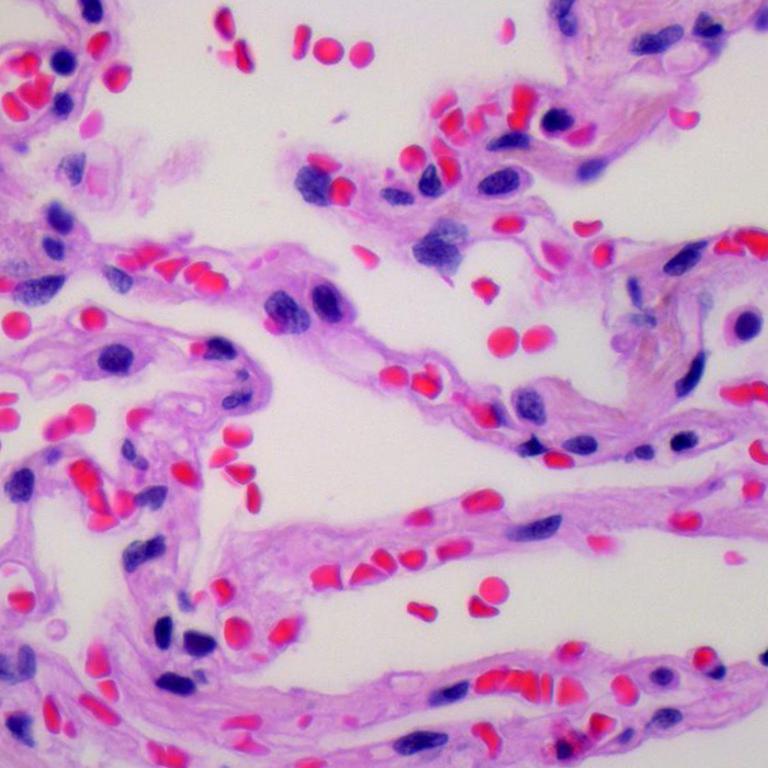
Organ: lung
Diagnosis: benign